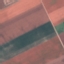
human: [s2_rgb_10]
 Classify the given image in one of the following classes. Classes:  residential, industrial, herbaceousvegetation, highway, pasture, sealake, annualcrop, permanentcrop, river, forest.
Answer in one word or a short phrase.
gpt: AnnualCrop